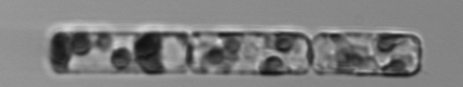
Label: Guinardia_delicatula_TAG_internal_parasite